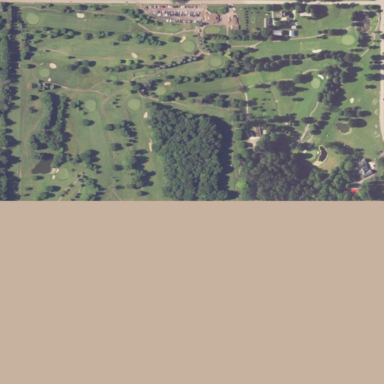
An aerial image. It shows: Golf course.